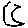
Label: moon